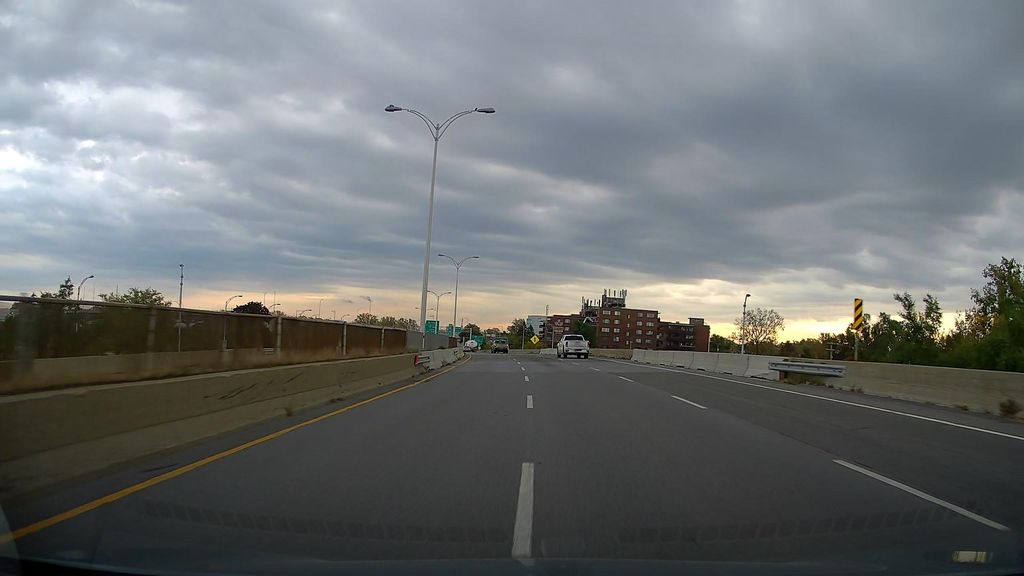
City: montreal